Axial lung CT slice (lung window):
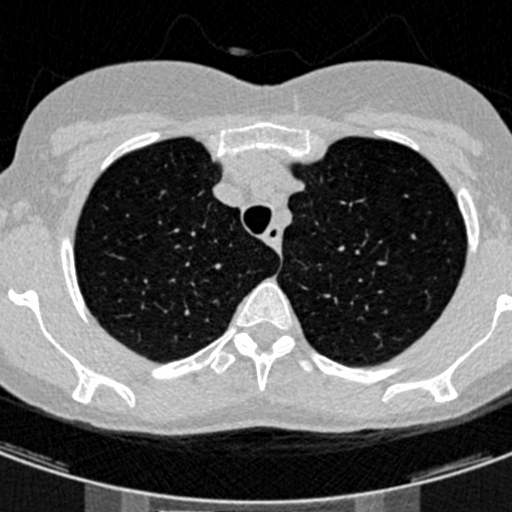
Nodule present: no